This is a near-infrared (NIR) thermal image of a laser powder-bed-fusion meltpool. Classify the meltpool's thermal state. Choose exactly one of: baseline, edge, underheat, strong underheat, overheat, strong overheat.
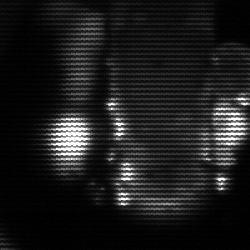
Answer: strong underheat